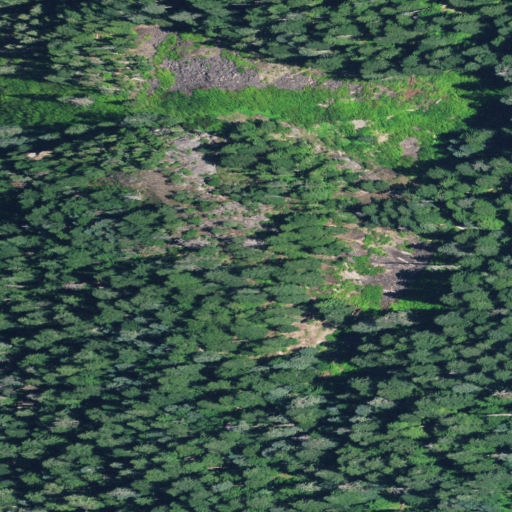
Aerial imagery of mountain in Oregon named Pinnacle Peak containing evergreen forest and shrub